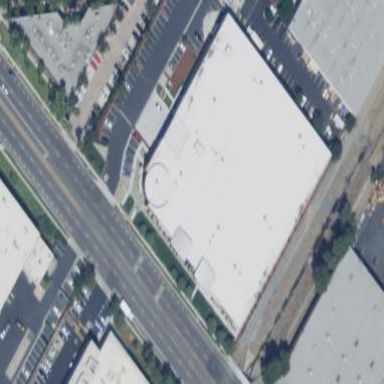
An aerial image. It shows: Building with flat roof used for storage rental.